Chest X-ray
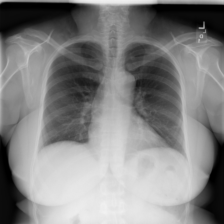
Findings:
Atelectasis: negative
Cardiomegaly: negative
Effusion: negative
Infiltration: negative
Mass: negative
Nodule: negative
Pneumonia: negative
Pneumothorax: negative
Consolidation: negative
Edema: negative
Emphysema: negative
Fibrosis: negative
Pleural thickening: negative
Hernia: negative